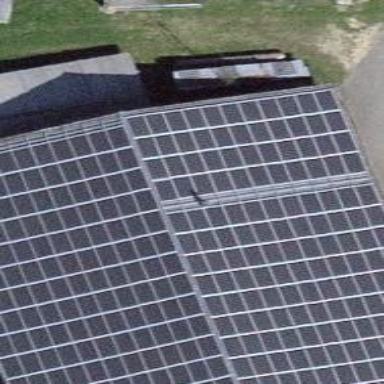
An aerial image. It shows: Solar power generator using photovoltaic panels.